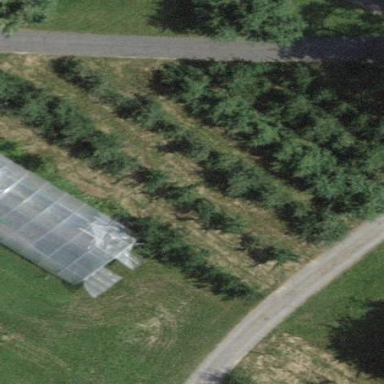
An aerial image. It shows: Orchard.